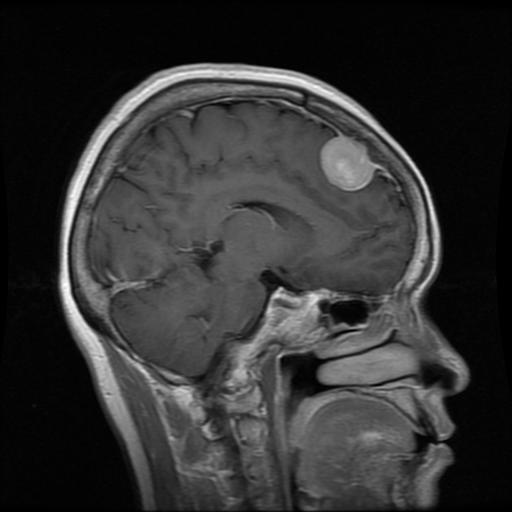
Label: meningioma